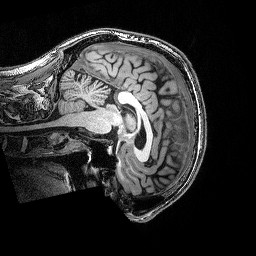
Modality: T1w
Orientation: sagittal
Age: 56
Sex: male
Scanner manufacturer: siemens
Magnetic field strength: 3 T
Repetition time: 2.53 s
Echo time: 0.0035 s